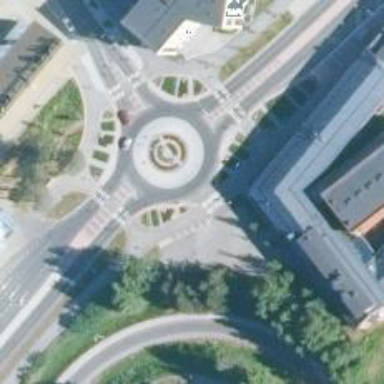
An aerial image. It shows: Secondary road with asphalt surface leading to roundabout.